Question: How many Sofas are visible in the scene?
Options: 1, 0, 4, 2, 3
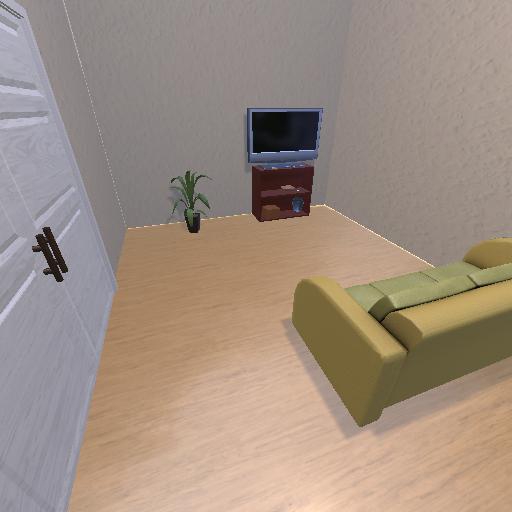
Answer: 1